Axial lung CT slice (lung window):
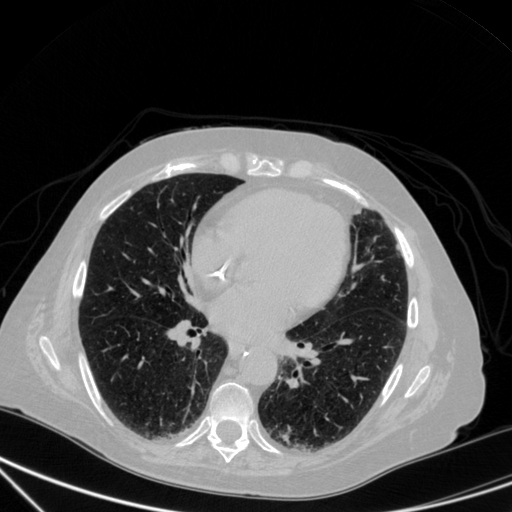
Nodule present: no